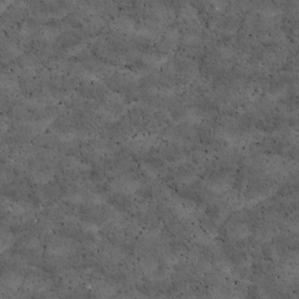
Label: non_frost